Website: bh-photo
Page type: cross-sells
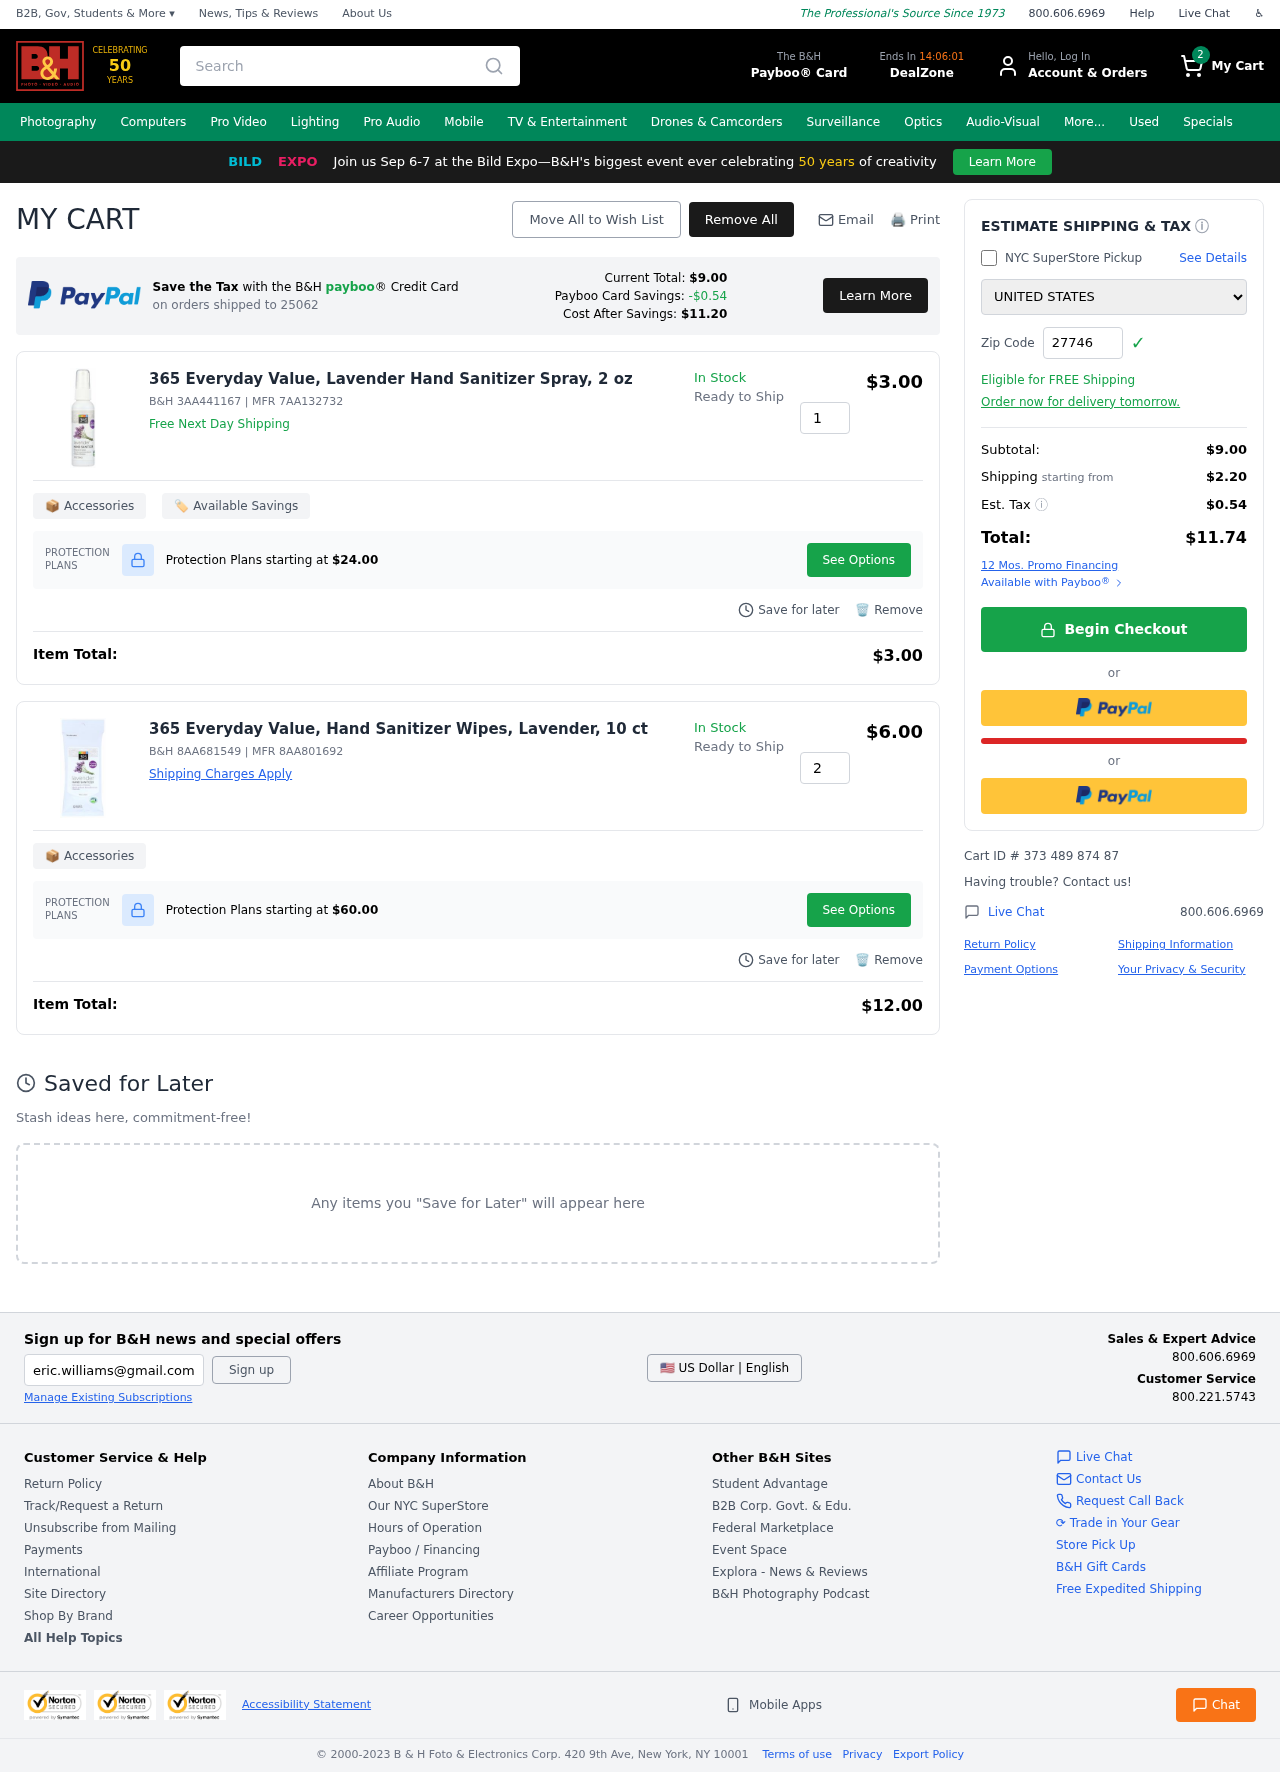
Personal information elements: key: PII_COUNTRY
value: United States
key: PII_POSTCODE
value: on orders shipped to 25062
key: PII_POSTCODE2
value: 27746
Product elements: key: PRODUCT1_NAME
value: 365 Everyday Value, Lavender Hand Sanitizer Spray, 2 oz
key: PRODUCT1_PRICE
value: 3
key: PRODUCT1_QUANTITY
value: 1
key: PRODUCT2_NAME
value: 365 Everyday Value, Hand Sanitizer Wipes, Lavender, 10 ct
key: PRODUCT2_PRICE
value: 6
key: PRODUCT2_QUANTITY
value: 2
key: PRODUCT1_SKU
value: B&H 3AA441167
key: PRODUCT1_MFR
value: MFR 7AA132732
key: PRODUCT1_PROTECTION_PRICE
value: $24.00
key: PRODUCT1_ITEM_TOTAL
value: $3.00
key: PRODUCT2_SKU
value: B&H 8AA681549
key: PRODUCT2_MFR
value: MFR 8AA801692
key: PRODUCT2_PROTECTION_PRICE
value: $60.00
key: PRODUCT2_ITEM_TOTAL
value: $12.00
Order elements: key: ORDER_NUM_ITEMS
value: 2
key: PAYBOO_CURRENT_TOTAL
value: $9.00
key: ORDER_SUBTOTAL
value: $9.00
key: ORDER_SHIPPING_COST
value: $2.20
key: ORDER_TAX
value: $0.54
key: ORDER_TOTAL
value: $11.74
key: ORDER_ID
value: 373 489 874 87
Search elements: key: HEADER_SEARCH
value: Search
Other elements: key: PAYBOO_SAVINGS
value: -$0.54
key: PAYBOO_COST_AFTER_SAVINGS
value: $11.20